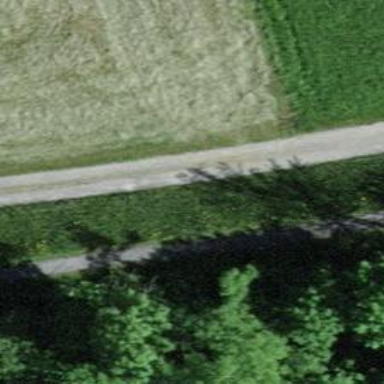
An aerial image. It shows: Paved track with grade 1 surface.